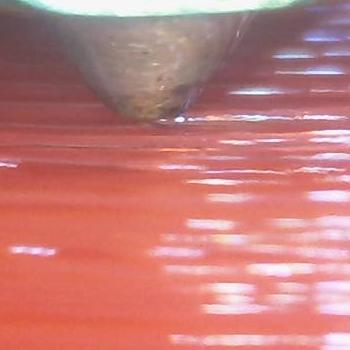
Flow rate: 35%